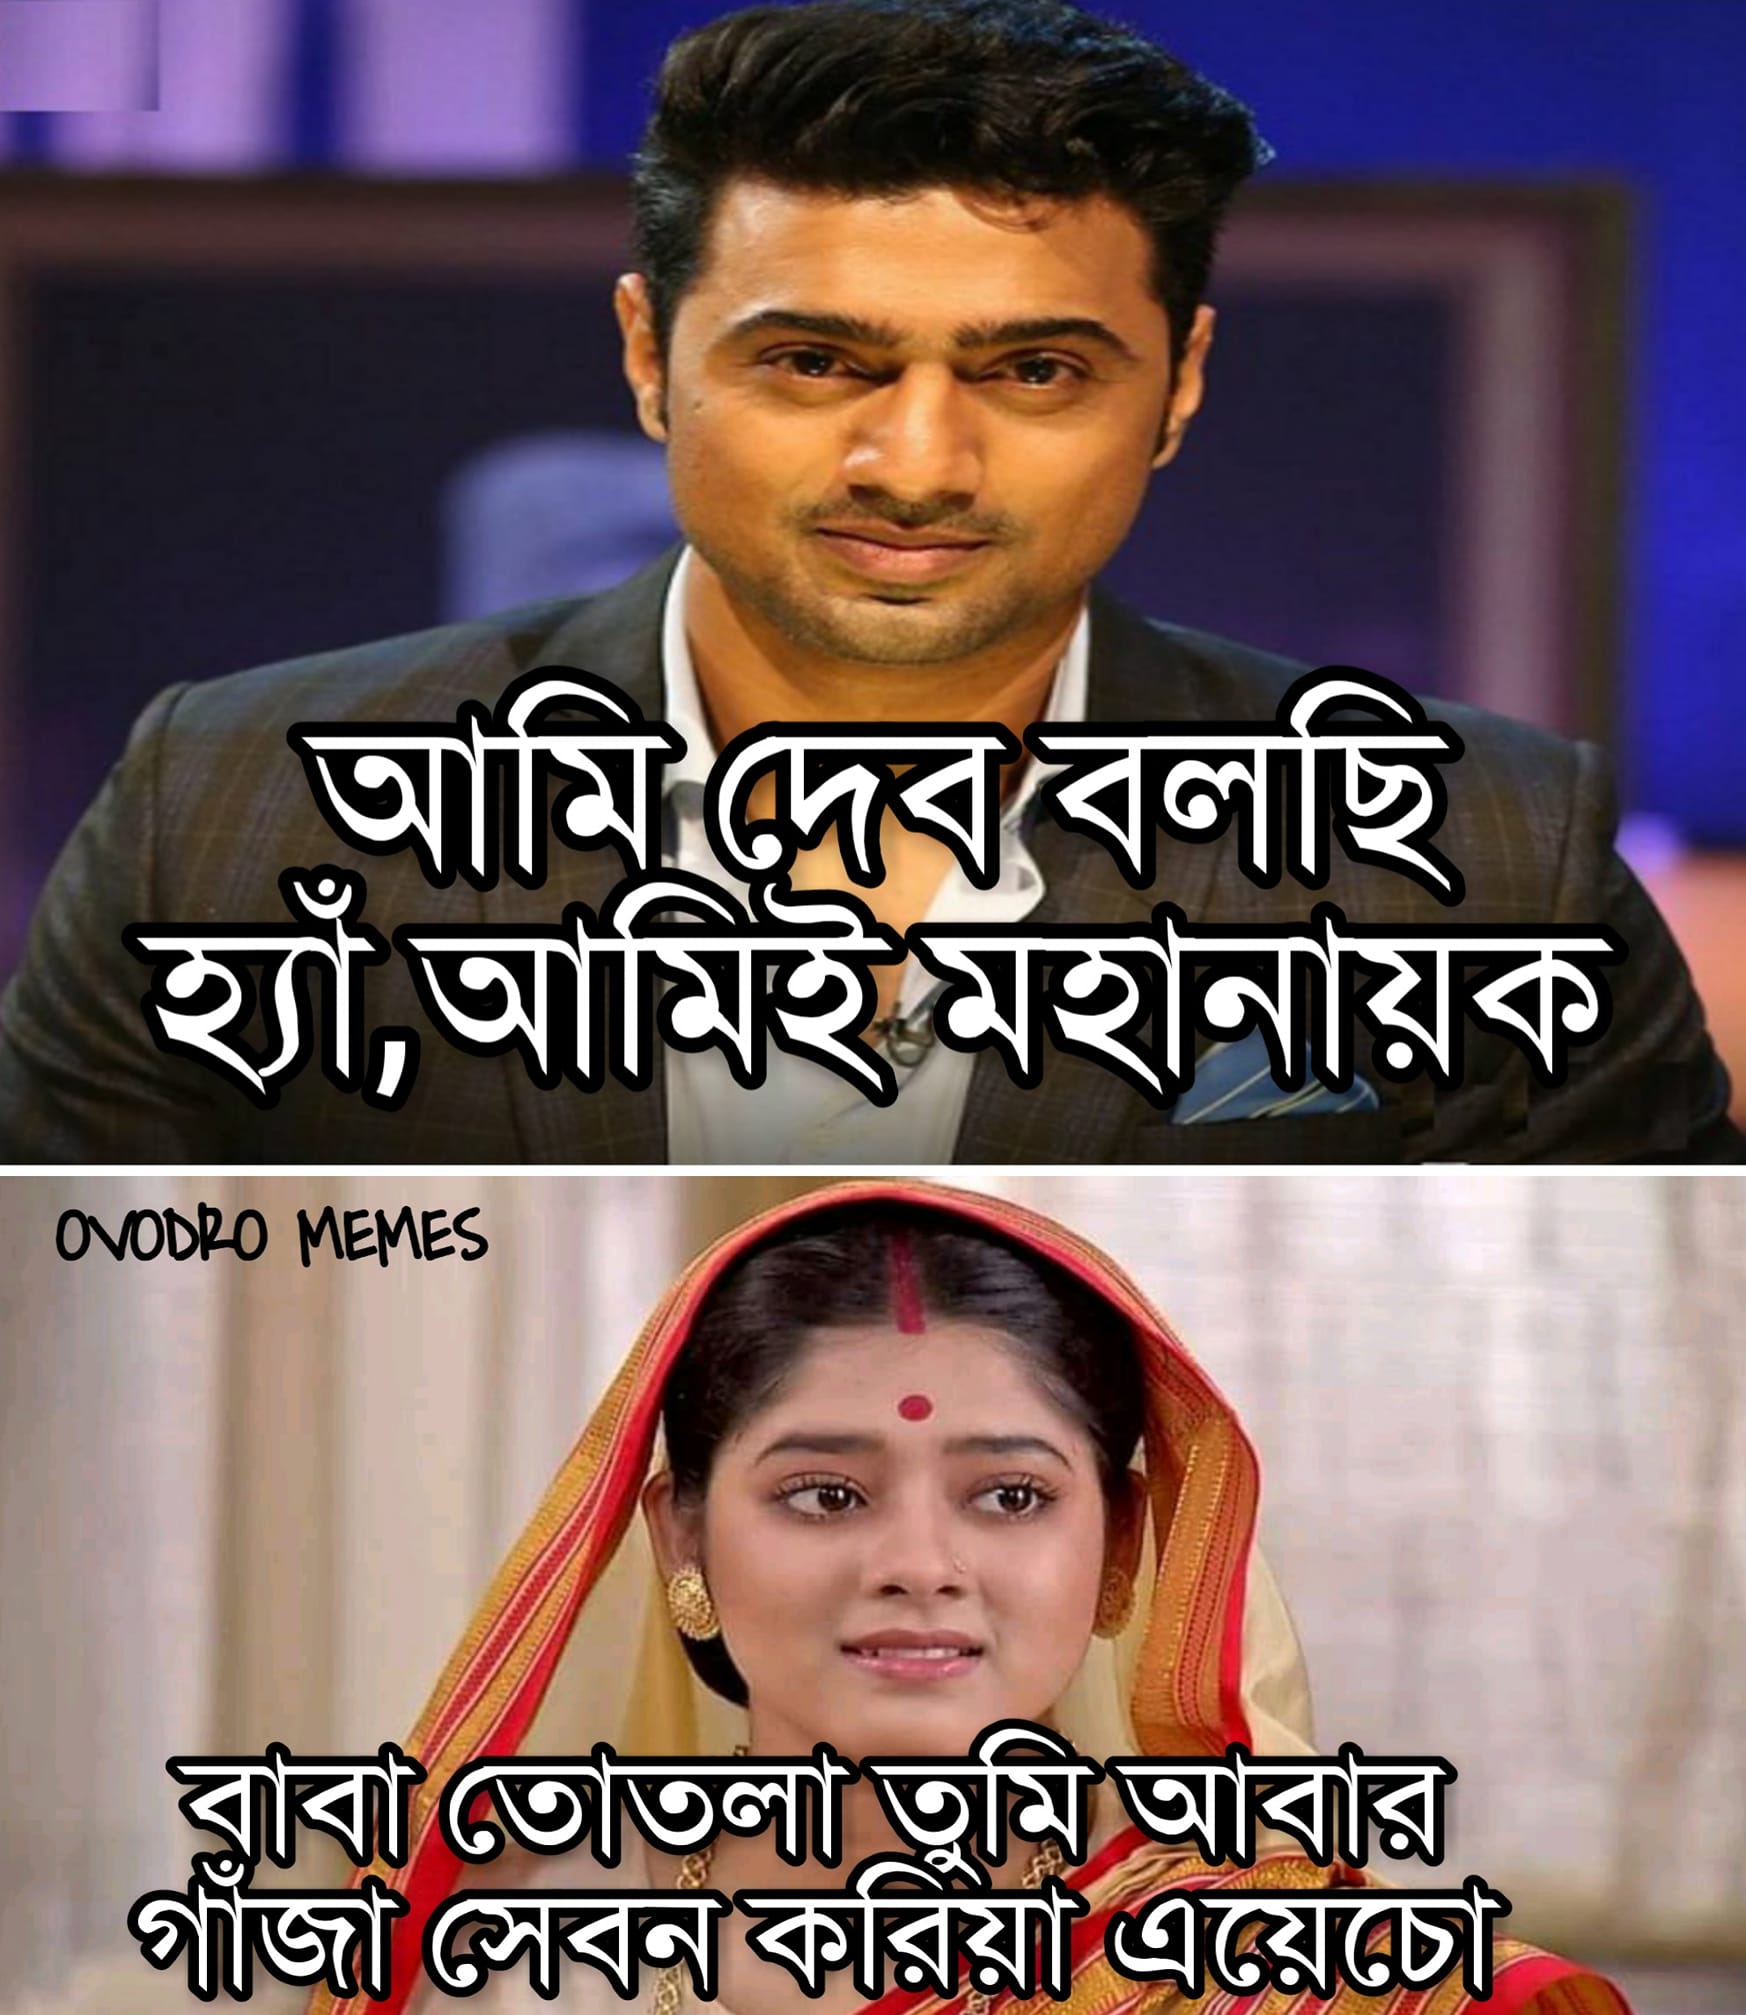
Caption: আমি দেব বলছি  হ্যাঁ, আমিই মহানায়ক    বাবা তোতলা তুমি আবার গাঁজা সেবন করিয়া এয়েচো
Label: hate